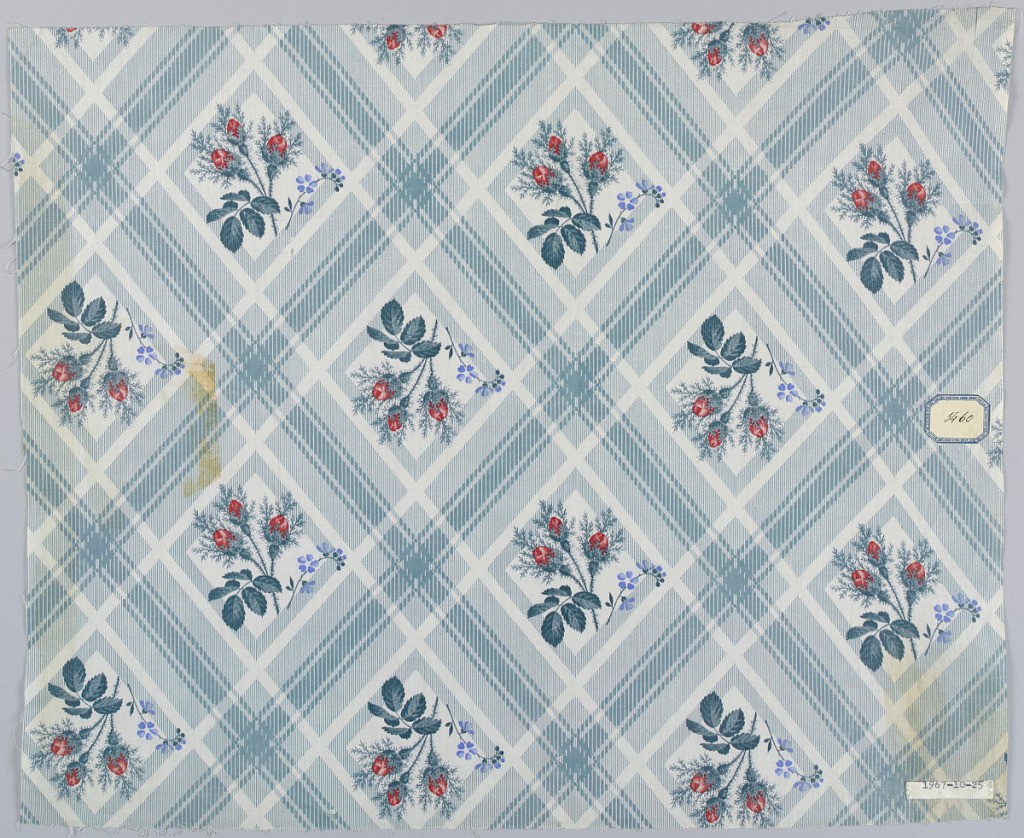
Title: Textile
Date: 1851–63
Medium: cotton Technique: printed by engraved roller and block printed
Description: Ground, molette printed in blue, of vertical stripes forming large diamond pattern; centering each diamond is a spray of blue forget-me-nots, three red rosebuds and blue leaves (a darker hue of the ground color).